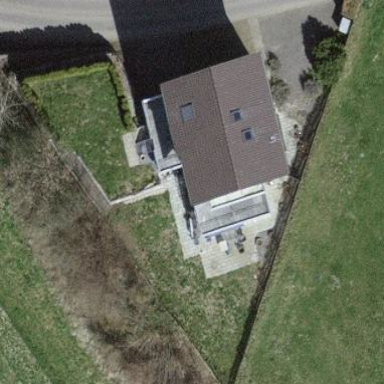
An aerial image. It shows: Simple house.